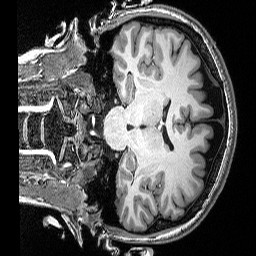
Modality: T1w
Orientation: coronal
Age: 27
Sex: female